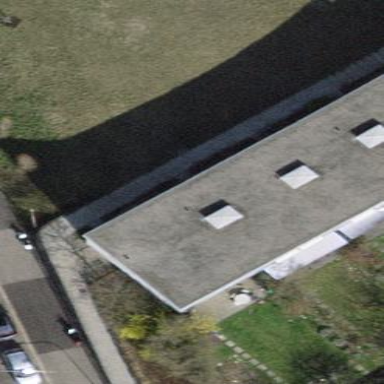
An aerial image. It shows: Flat-roofed terrace building.